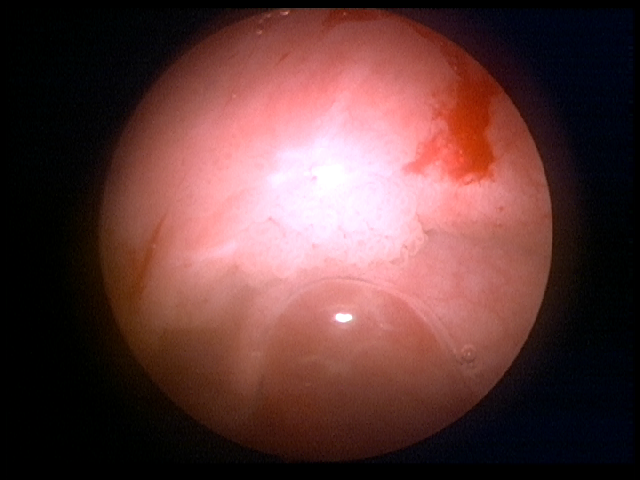
Modality: WLC
Class: Malignant
Subclass: LowGradePapillary
Lesion: Multifocal
Multifocal: 2 to 7
Stage: Ta
Morphology: Papillary
Bladder cancer association: Yes